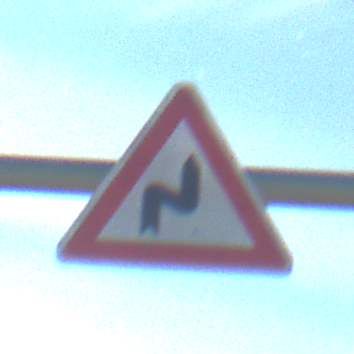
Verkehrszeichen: DoppelkurveRechts
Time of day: Night
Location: Outdoor (Nature)
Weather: PartlyCloudy
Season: NotSpecified
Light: Natural